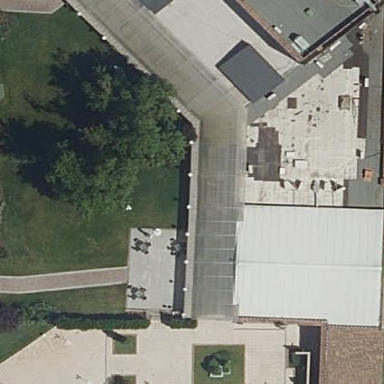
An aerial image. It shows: View of roof of building.